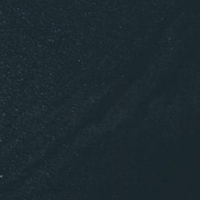
EUNIS habitat code: 14
Species observed at this site:
Corvus corone
Alcedo atthis
Aegithalos caudatus
Sylvia atricapilla
Spinus spinus
Poecile palustris
Ardea alba
Erithacus rubecula
Cuculus canorus
Periparus ater
Cyanistes caeruleus
Sturnus vulgaris
Troglodytes troglodytes
Pyrrhula pyrrhula
Chloris chloris
Passer domesticus
Mareca penelope
Passer montanus
Turdus merula
Circus aeruginosus
Spatula clypeata
Mareca strepera
Hirundo rustica
Milvus migrans
Milvus milvus
Mergus merganser
Turdus pilaris
Regulus regulus
Oriolus oriolus
Coccothraustes coccothraustes
Motacilla alba
Delichon urbicum
Certhia brachydactyla
Tachybaptus ruficollis
Podiceps cristatus
Turdus philomelos
Fulica atra
Anas crecca
Dendrocopos major
Prunella modularis
Turdus viscivorus
Buteo buteo
Strix aluco
Muscicapa striata
Gallinula chloropus
Dendrocoptes medius
Pica pica
Sitta europaea
Garrulus glandarius
Falco tinnunculus
Picus viridis
Acrocephalus scirpaceus
Ficedula hypoleuca
Anas platyrhynchos
Aythya ferina
Streptopelia decaocto
Ixobrychus minutus
Aythya fuligula
Fringilla coelebs
Regulus ignicapilla
Carduelis carduelis
Columba palumbus
Phalacrocorax carbo
Mergellus albellus
Parus major